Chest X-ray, PA view. Patient: 48 years old, sex M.
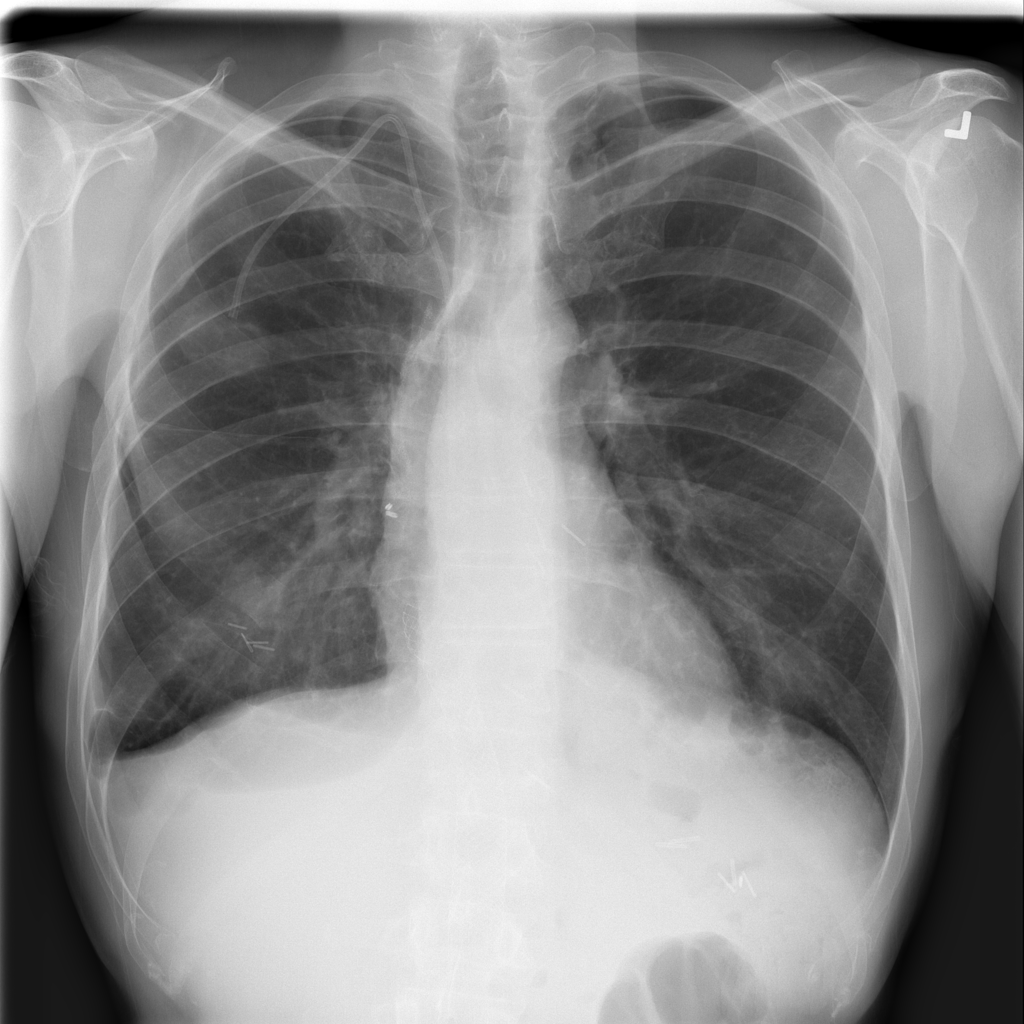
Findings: No Finding